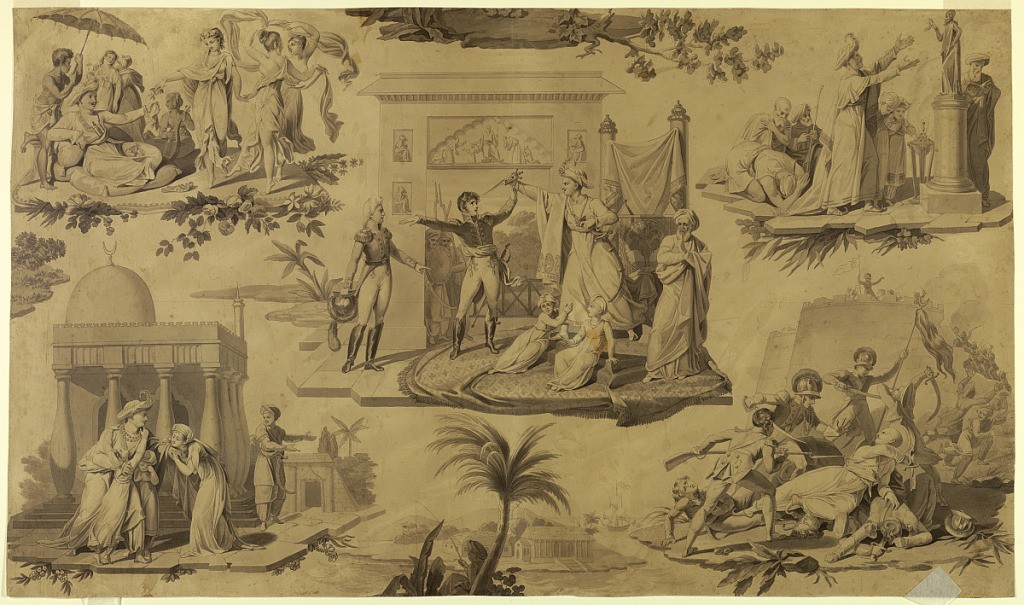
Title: Cartoon for Printed Cotton Textile: The French in Egypt [Les Francais en Egypte]
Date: ca. 1815
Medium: Pen and gray ink, brush and wash, graphite (?) on white wove paper, laid down
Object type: Drawing
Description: Drawing, design for a textile, includes five scenes: center, French officer being attacked by Arab chieftain; upper left, Arab chieftain witnessing a dance between three women; upper right, a chieftain paying homage to an idol, with other figures; lower left, a chieftain taking leave of his family before a mosque; lower right, battle between a Frenchman and an Arab.